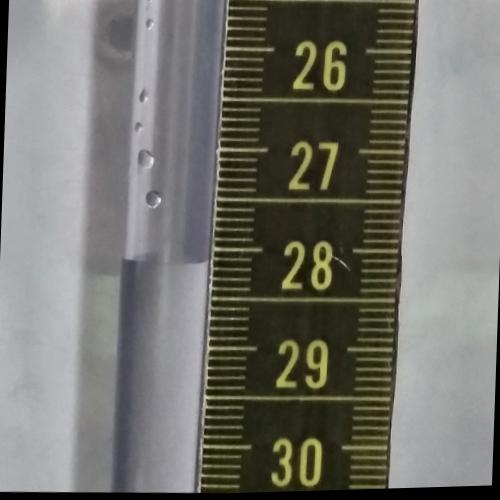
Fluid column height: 28.1 cm